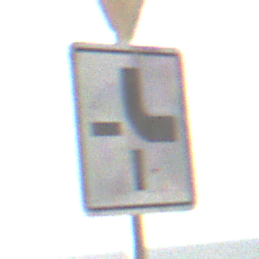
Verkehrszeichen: VerlaufVorfahrtsstrasse4
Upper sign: VorfahrtGewaehren
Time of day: MorningAfternoon
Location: Outdoor (Suburban)
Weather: PartlyCloudy
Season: NotSpecified
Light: Natural